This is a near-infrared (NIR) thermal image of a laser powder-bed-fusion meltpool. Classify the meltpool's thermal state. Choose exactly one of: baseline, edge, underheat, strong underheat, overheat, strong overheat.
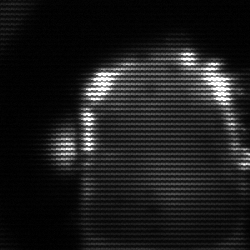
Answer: baseline